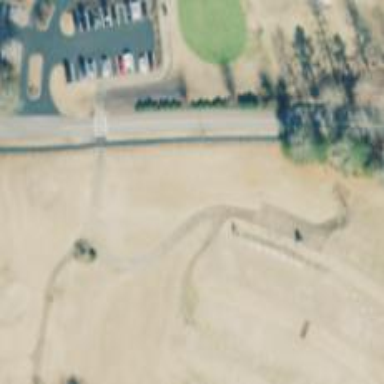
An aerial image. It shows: Pathway for golfing.